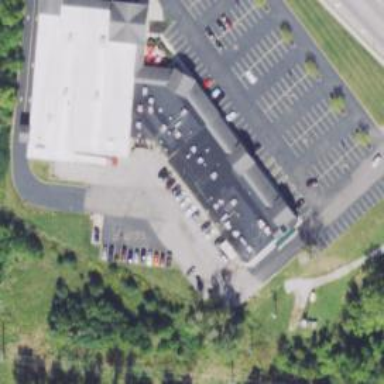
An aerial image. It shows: Veterinary facility.